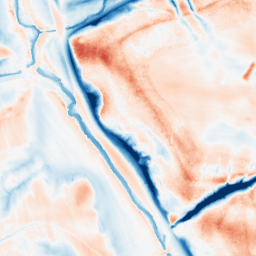
Category: classical
Decomposition family: gaussian_anisotropic
Decomposition parameters: sigma_x: 10
sigma_y: 10
Upsampling method: quintic
Upsampling parameters: scale: 4
Upsampling scale: 4